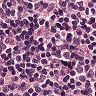
Metastatic tissue present: no